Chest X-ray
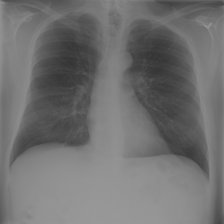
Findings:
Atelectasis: negative
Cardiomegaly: negative
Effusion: negative
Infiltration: negative
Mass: negative
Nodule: negative
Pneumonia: negative
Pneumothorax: negative
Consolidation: negative
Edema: negative
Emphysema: negative
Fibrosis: negative
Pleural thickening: negative
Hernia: negative